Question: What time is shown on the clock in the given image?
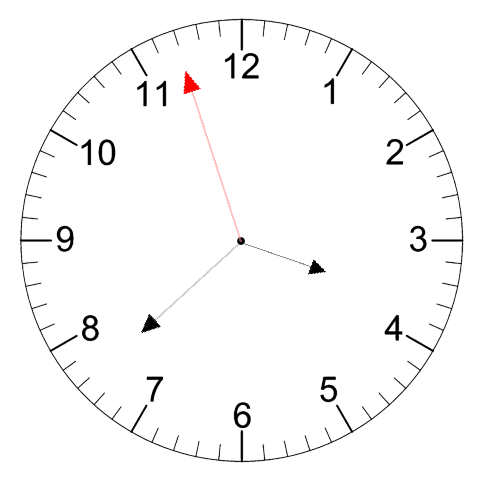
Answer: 03:37:57